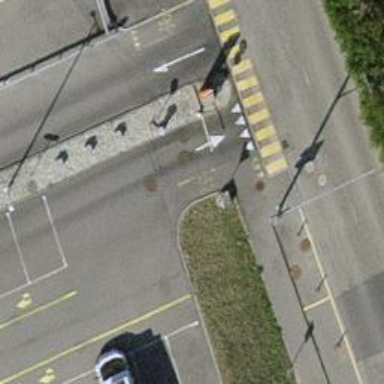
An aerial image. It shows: Lift gate barrier.